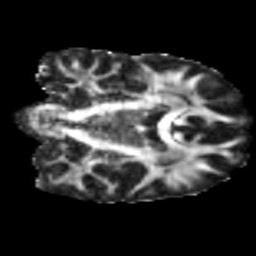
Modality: FA
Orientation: coronal
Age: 46
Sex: male
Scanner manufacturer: siemens
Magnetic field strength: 3 T
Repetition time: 5 s
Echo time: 0.092 s